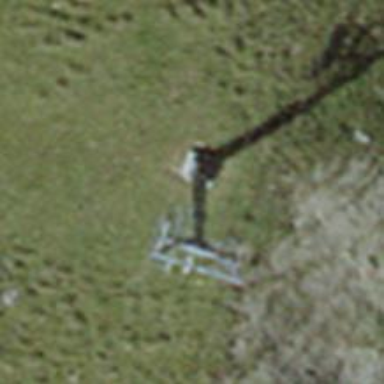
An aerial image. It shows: Pylon for aerialway.